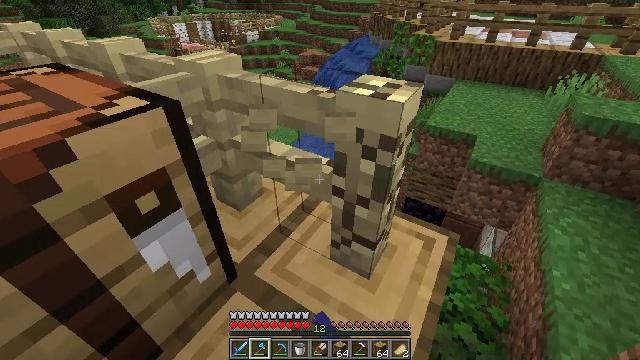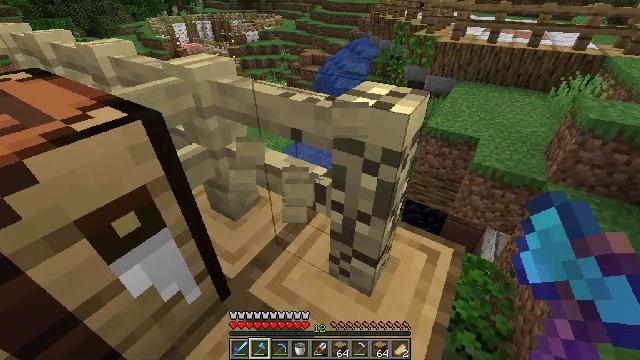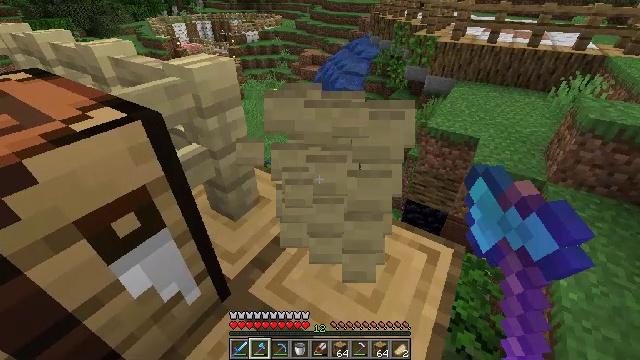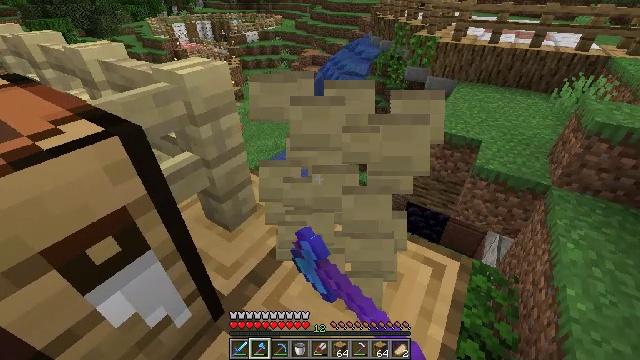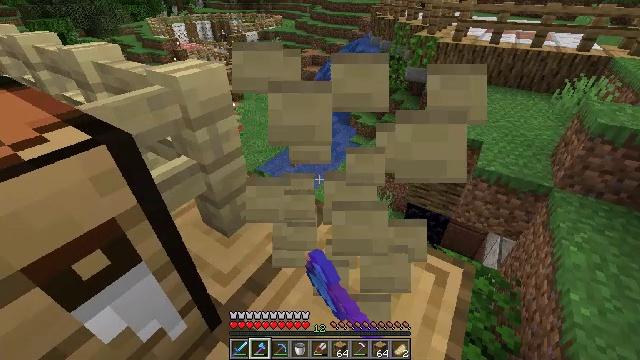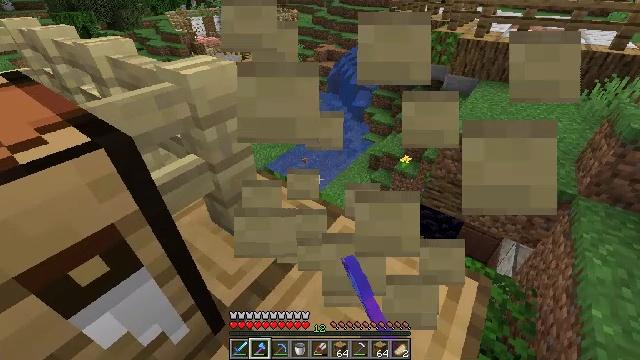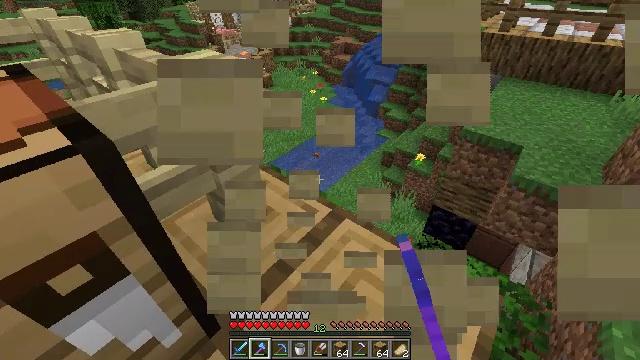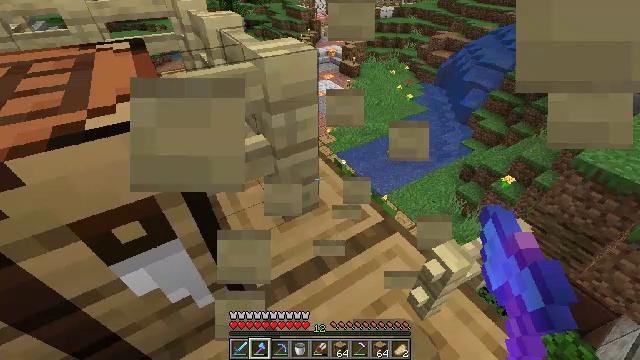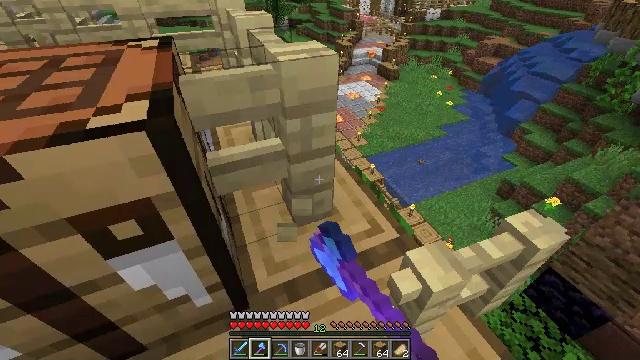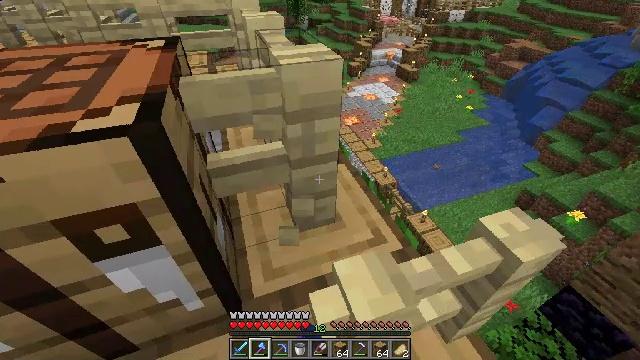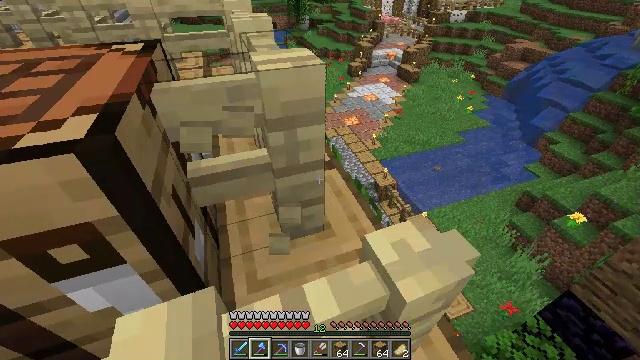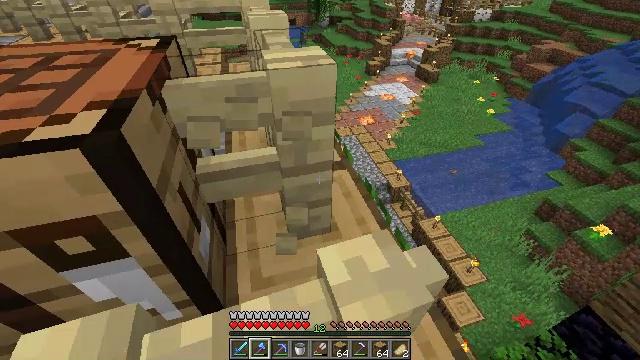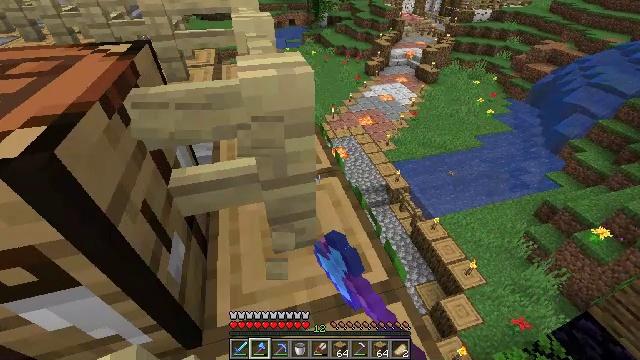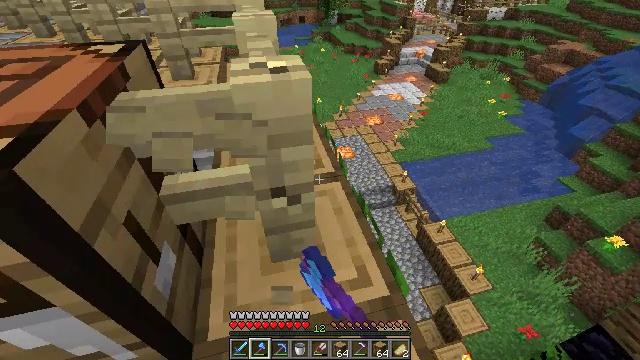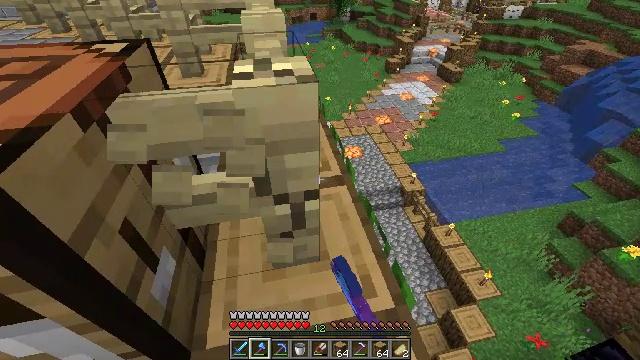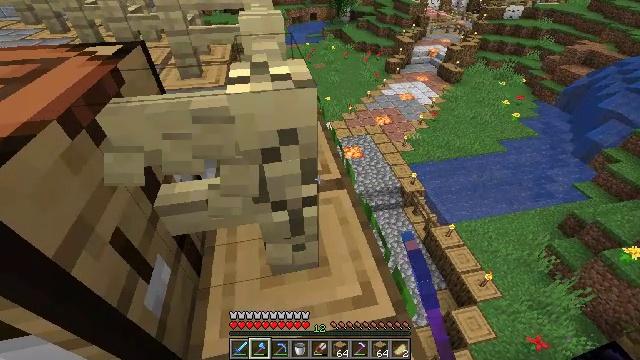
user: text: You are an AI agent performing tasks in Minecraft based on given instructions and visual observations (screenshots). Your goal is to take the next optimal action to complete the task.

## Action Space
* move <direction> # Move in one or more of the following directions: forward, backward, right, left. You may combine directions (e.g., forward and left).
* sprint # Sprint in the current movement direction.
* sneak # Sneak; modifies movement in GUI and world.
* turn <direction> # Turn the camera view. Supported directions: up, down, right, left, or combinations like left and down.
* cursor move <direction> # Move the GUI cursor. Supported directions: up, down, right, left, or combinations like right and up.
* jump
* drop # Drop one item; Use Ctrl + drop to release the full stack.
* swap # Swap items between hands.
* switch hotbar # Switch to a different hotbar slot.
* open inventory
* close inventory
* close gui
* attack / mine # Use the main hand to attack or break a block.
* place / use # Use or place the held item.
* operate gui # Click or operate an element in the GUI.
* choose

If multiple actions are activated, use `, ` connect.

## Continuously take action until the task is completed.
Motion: motion action
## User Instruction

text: Gather the birch fence from a structure.
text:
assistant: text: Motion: move forward, sneak, attack / mine
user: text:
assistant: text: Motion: move forward, sneak, attack / mine
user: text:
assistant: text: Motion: move forward, sneak, attack / mine
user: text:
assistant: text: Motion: move forward, sneak, attack / mine
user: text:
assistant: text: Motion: move forward and move right, sneak, turn left, attack / mine
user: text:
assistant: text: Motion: move forward and move right, sneak, turn left and down, attack / mine
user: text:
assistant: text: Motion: move forward and move right, sneak, turn left and down, attack / mine
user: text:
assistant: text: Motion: move forward and move right, sneak, turn left, attack / mine
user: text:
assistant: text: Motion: move forward and move right, sneak, turn left, attack / mine
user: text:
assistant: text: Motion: move forward and move right, sneak, attack / mine
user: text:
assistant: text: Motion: move forward and move right, sneak, turn left, attack / mine
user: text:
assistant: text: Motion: move forward, sneak, attack / mine
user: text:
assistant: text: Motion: move forward, sneak, turn left, attack / mine
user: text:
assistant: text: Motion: move forward, sneak, turn left, attack / mine
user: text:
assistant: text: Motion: move forward, sneak, attack / mine
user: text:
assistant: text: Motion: move forward, sneak, attack / mine
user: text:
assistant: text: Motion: move forward, sneak, attack / mine
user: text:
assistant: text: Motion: move forward, sneak, turn left and down, attack / mine
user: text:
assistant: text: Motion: move forward, sneak, turn left, attack / mine
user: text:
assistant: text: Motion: move forward, sneak, turn left, attack / mine
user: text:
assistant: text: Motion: move forward, sneak, attack / mine
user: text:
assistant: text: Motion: move forward, sneak, attack / mine
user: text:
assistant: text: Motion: move forward, sneak, attack / mine
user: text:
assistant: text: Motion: move forward, sneak, attack / mine
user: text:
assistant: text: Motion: move forward, sneak, attack / mine
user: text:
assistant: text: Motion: move forward, sneak, attack / mine
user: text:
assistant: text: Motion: move forward, sneak, attack / mine
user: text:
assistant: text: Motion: move forward, sneak, attack / mine
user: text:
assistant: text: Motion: move forward, sneak, attack / mine
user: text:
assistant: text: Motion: move forward, sneak, attack / mine